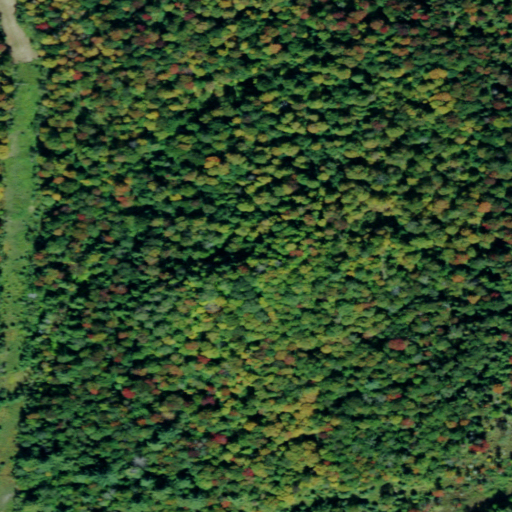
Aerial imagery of mountain in New York named John Browns Mountain containing deciduous forest, woody wetlands, and evergreen forest